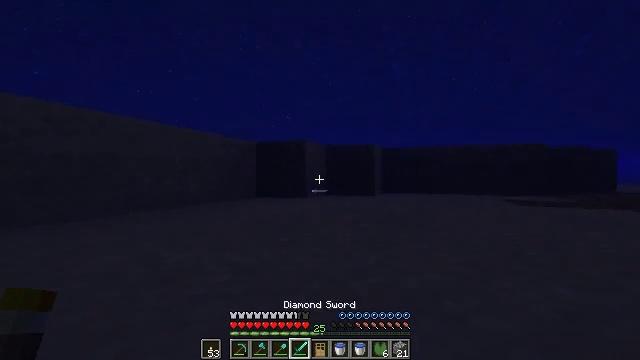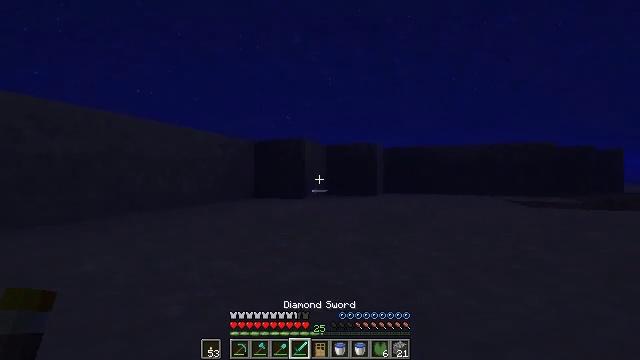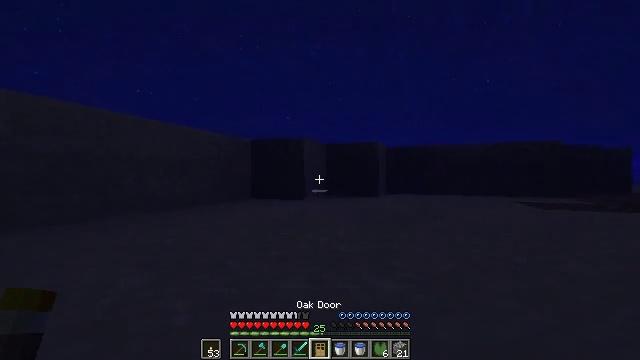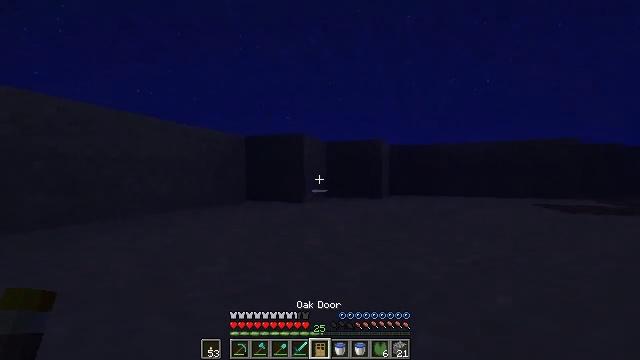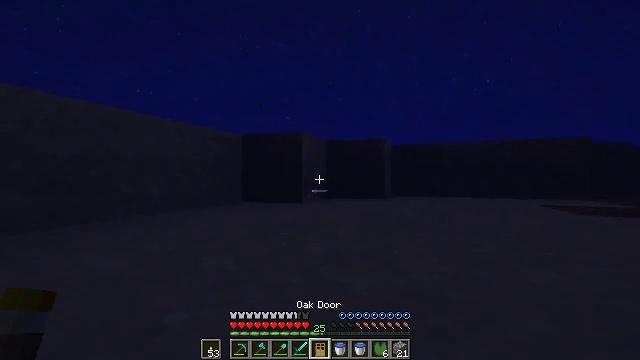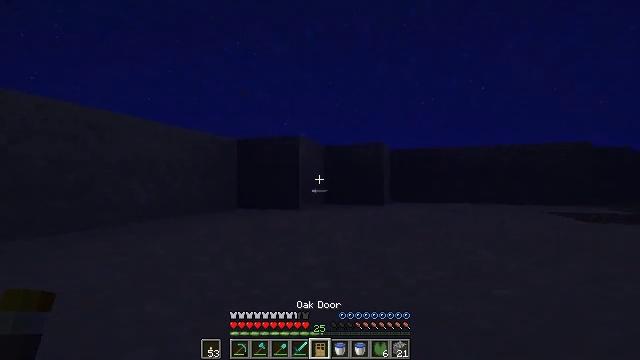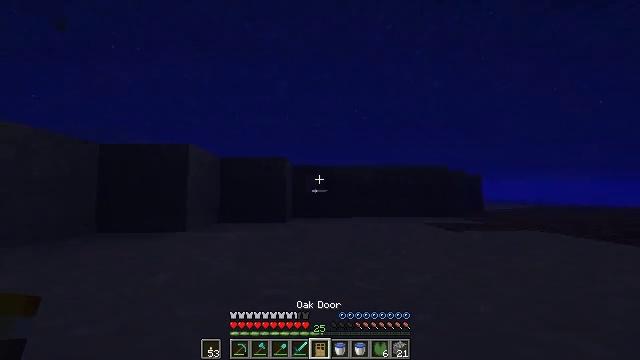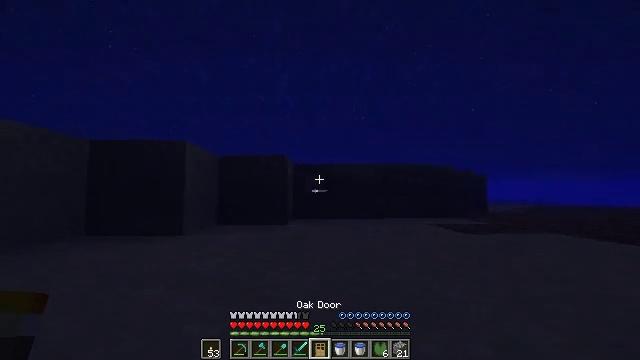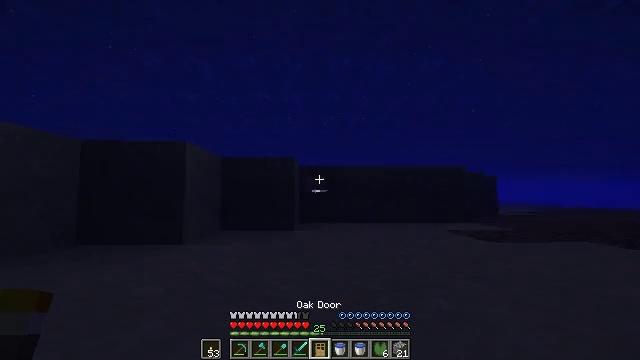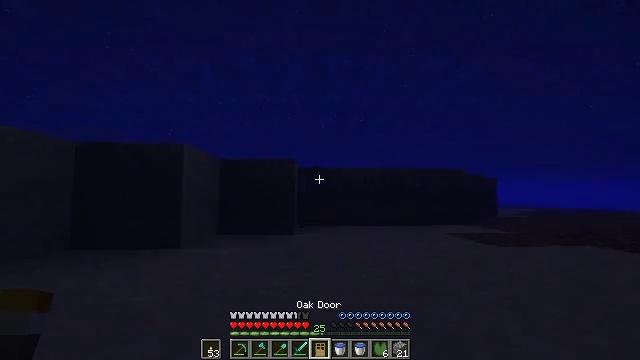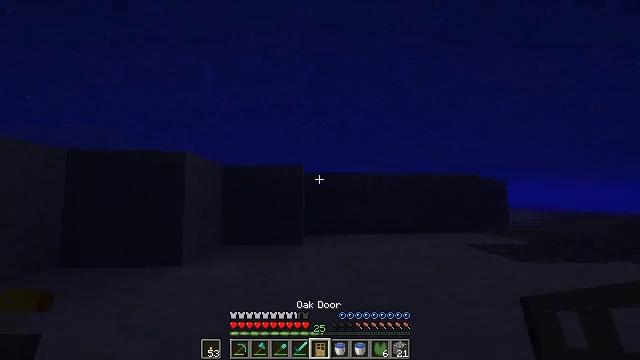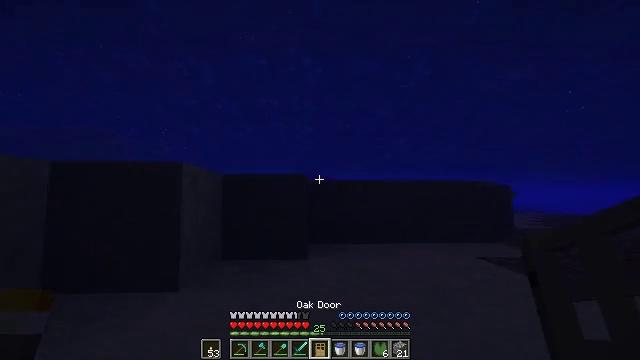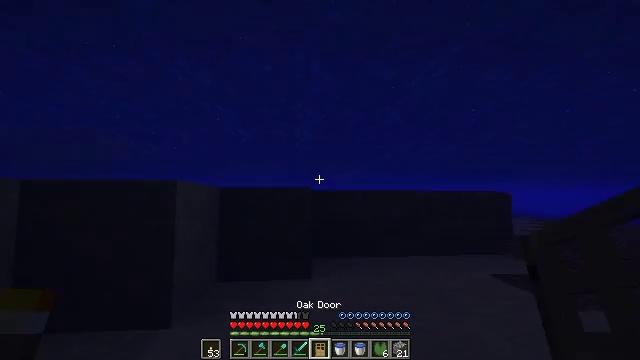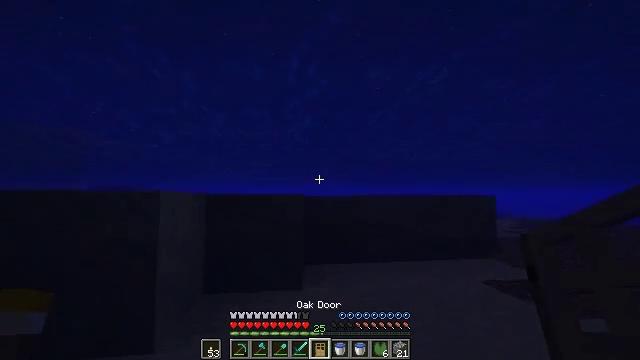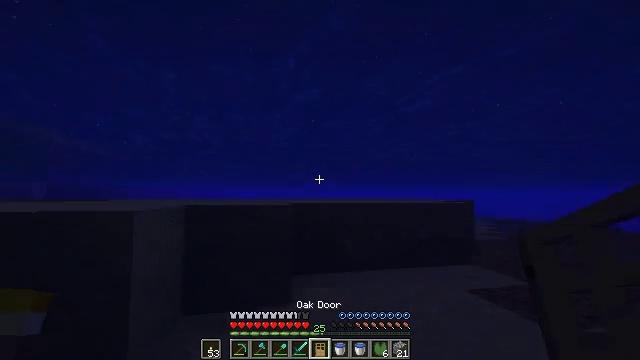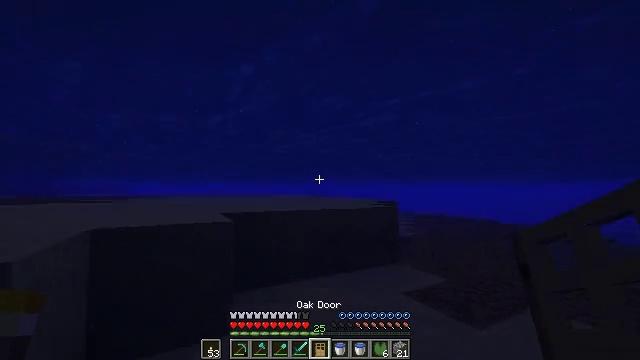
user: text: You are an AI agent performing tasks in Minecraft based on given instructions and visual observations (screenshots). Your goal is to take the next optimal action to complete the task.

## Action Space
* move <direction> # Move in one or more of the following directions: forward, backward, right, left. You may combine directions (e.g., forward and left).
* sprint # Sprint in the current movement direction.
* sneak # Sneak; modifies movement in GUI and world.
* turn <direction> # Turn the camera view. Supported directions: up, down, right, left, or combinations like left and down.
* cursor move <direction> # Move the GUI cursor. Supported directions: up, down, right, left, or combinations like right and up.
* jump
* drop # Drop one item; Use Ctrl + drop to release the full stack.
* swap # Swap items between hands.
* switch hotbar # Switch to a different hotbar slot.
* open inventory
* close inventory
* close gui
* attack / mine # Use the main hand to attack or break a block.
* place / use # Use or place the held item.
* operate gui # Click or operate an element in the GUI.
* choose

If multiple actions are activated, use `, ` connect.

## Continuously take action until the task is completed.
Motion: motion action
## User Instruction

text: Remove an oak door from the inventory.
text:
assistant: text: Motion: move forward, sprint
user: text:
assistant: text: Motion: move forward, sprint
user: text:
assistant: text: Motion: move forward, sprint
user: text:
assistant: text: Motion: move forward, sprint
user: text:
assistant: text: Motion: move forward, sprint, turn up
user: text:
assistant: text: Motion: move forward and move left, sprint, turn right and up
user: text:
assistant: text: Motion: move forward and move left, sprint
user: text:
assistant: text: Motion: move forward and move left, sprint, jump
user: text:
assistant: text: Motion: move forward and move left, sprint, jump
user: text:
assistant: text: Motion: move forward and move left, sprint, jump
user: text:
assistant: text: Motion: move forward and move left, sprint, jump
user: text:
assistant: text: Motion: move forward and move left, sprint, turn right, jump
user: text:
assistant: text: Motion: move forward and move left, sprint, turn right, jump
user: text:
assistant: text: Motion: move forward and move left, sprint, turn right, jump
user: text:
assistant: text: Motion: move forward and move left, sprint, turn right and down, jump
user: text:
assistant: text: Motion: move forward and move left, sprint, turn right and down, jump
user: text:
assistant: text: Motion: move forward and move left, sprint, jump, drop
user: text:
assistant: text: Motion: move forward and move left, sprint, turn left, jump, drop
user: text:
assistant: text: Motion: move forward and move left, sprint, turn left, jump
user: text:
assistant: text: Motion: move forward and move left, sprint, turn left, jump
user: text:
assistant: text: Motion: move forward and move left, sprint, turn left, jump
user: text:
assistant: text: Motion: move forward and move left, sprint, jump
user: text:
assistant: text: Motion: sprint, jump